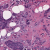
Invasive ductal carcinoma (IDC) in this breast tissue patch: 1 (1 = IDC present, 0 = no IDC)